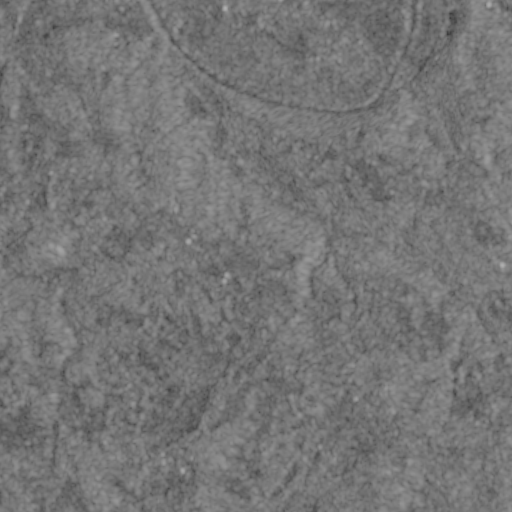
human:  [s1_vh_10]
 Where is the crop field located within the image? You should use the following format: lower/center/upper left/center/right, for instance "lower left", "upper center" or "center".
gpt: The crop field is located in the upper of the image.
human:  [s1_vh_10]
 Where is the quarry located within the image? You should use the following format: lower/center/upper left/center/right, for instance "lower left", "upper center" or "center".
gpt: The quarry is located in the upper right of the image.
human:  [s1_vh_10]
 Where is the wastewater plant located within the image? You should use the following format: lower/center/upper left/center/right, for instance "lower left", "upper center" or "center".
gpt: The wastewater plant is located in the lower right of the image.
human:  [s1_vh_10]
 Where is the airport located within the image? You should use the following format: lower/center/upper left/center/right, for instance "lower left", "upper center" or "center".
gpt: There is no airport in the image.

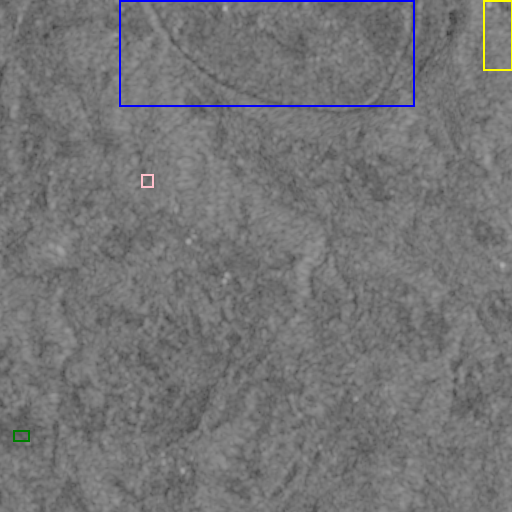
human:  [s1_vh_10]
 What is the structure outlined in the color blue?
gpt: The structure outlined in blue is a crop field.
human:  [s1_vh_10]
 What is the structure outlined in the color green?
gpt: The structure outlined in green is a park.
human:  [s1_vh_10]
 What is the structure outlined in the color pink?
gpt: The structure outlined in pink is a parking lot.
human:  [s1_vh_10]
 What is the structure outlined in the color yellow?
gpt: The structure outlined in yellow is a quarry.
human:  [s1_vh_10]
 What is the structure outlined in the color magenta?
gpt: There is no magenta outline.